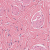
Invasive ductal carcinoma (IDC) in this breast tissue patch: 0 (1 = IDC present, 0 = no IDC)